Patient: sex M, age 68
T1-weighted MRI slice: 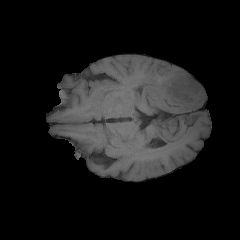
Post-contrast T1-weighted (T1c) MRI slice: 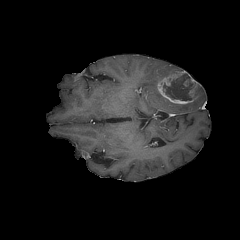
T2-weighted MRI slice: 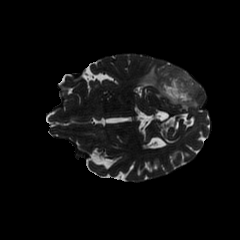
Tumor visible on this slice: yes
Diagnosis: Glioblastoma, IDH-wildtype
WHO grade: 4